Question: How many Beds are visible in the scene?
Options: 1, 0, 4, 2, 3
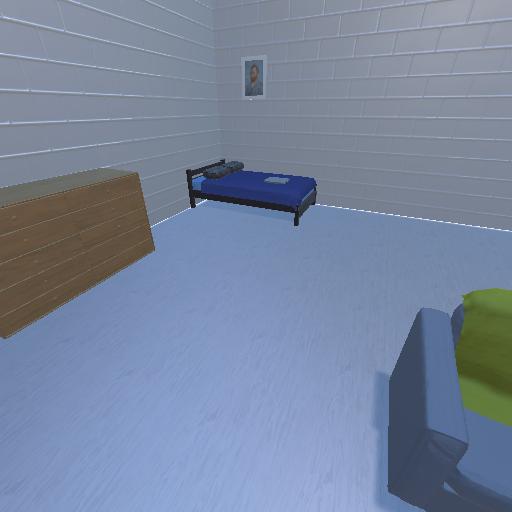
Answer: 1